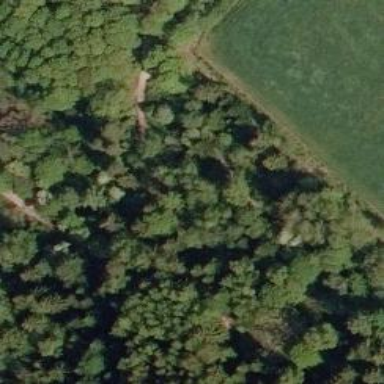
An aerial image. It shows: This image shows arboretum.